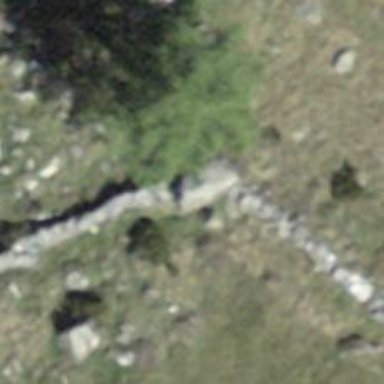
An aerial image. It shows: Wall barrier.